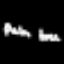
Label: palm tree